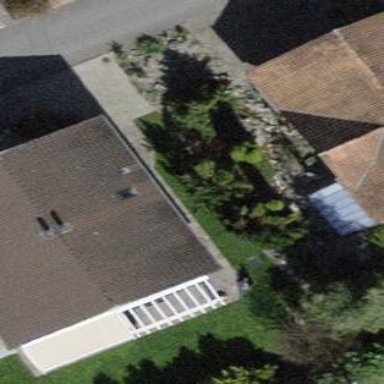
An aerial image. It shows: Building with tiled roof.